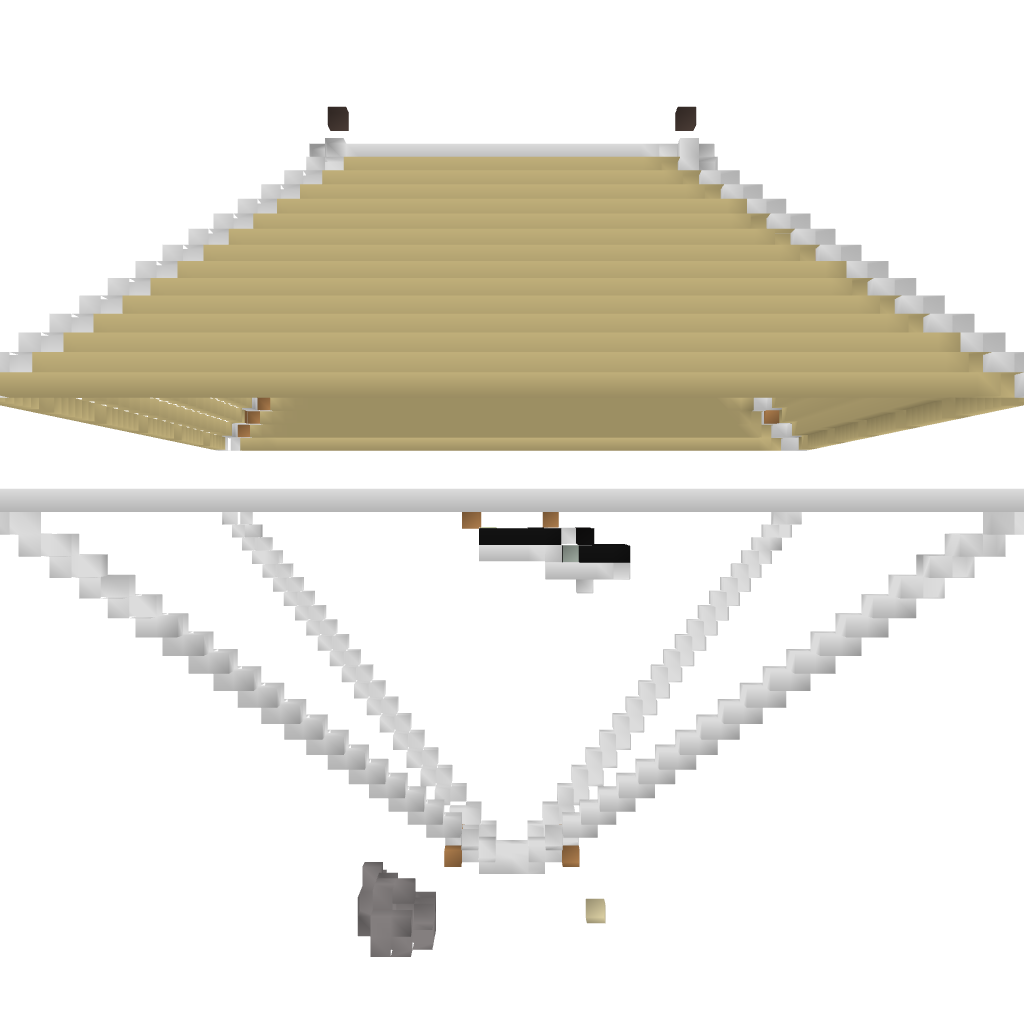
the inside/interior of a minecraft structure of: PvP arena